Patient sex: F
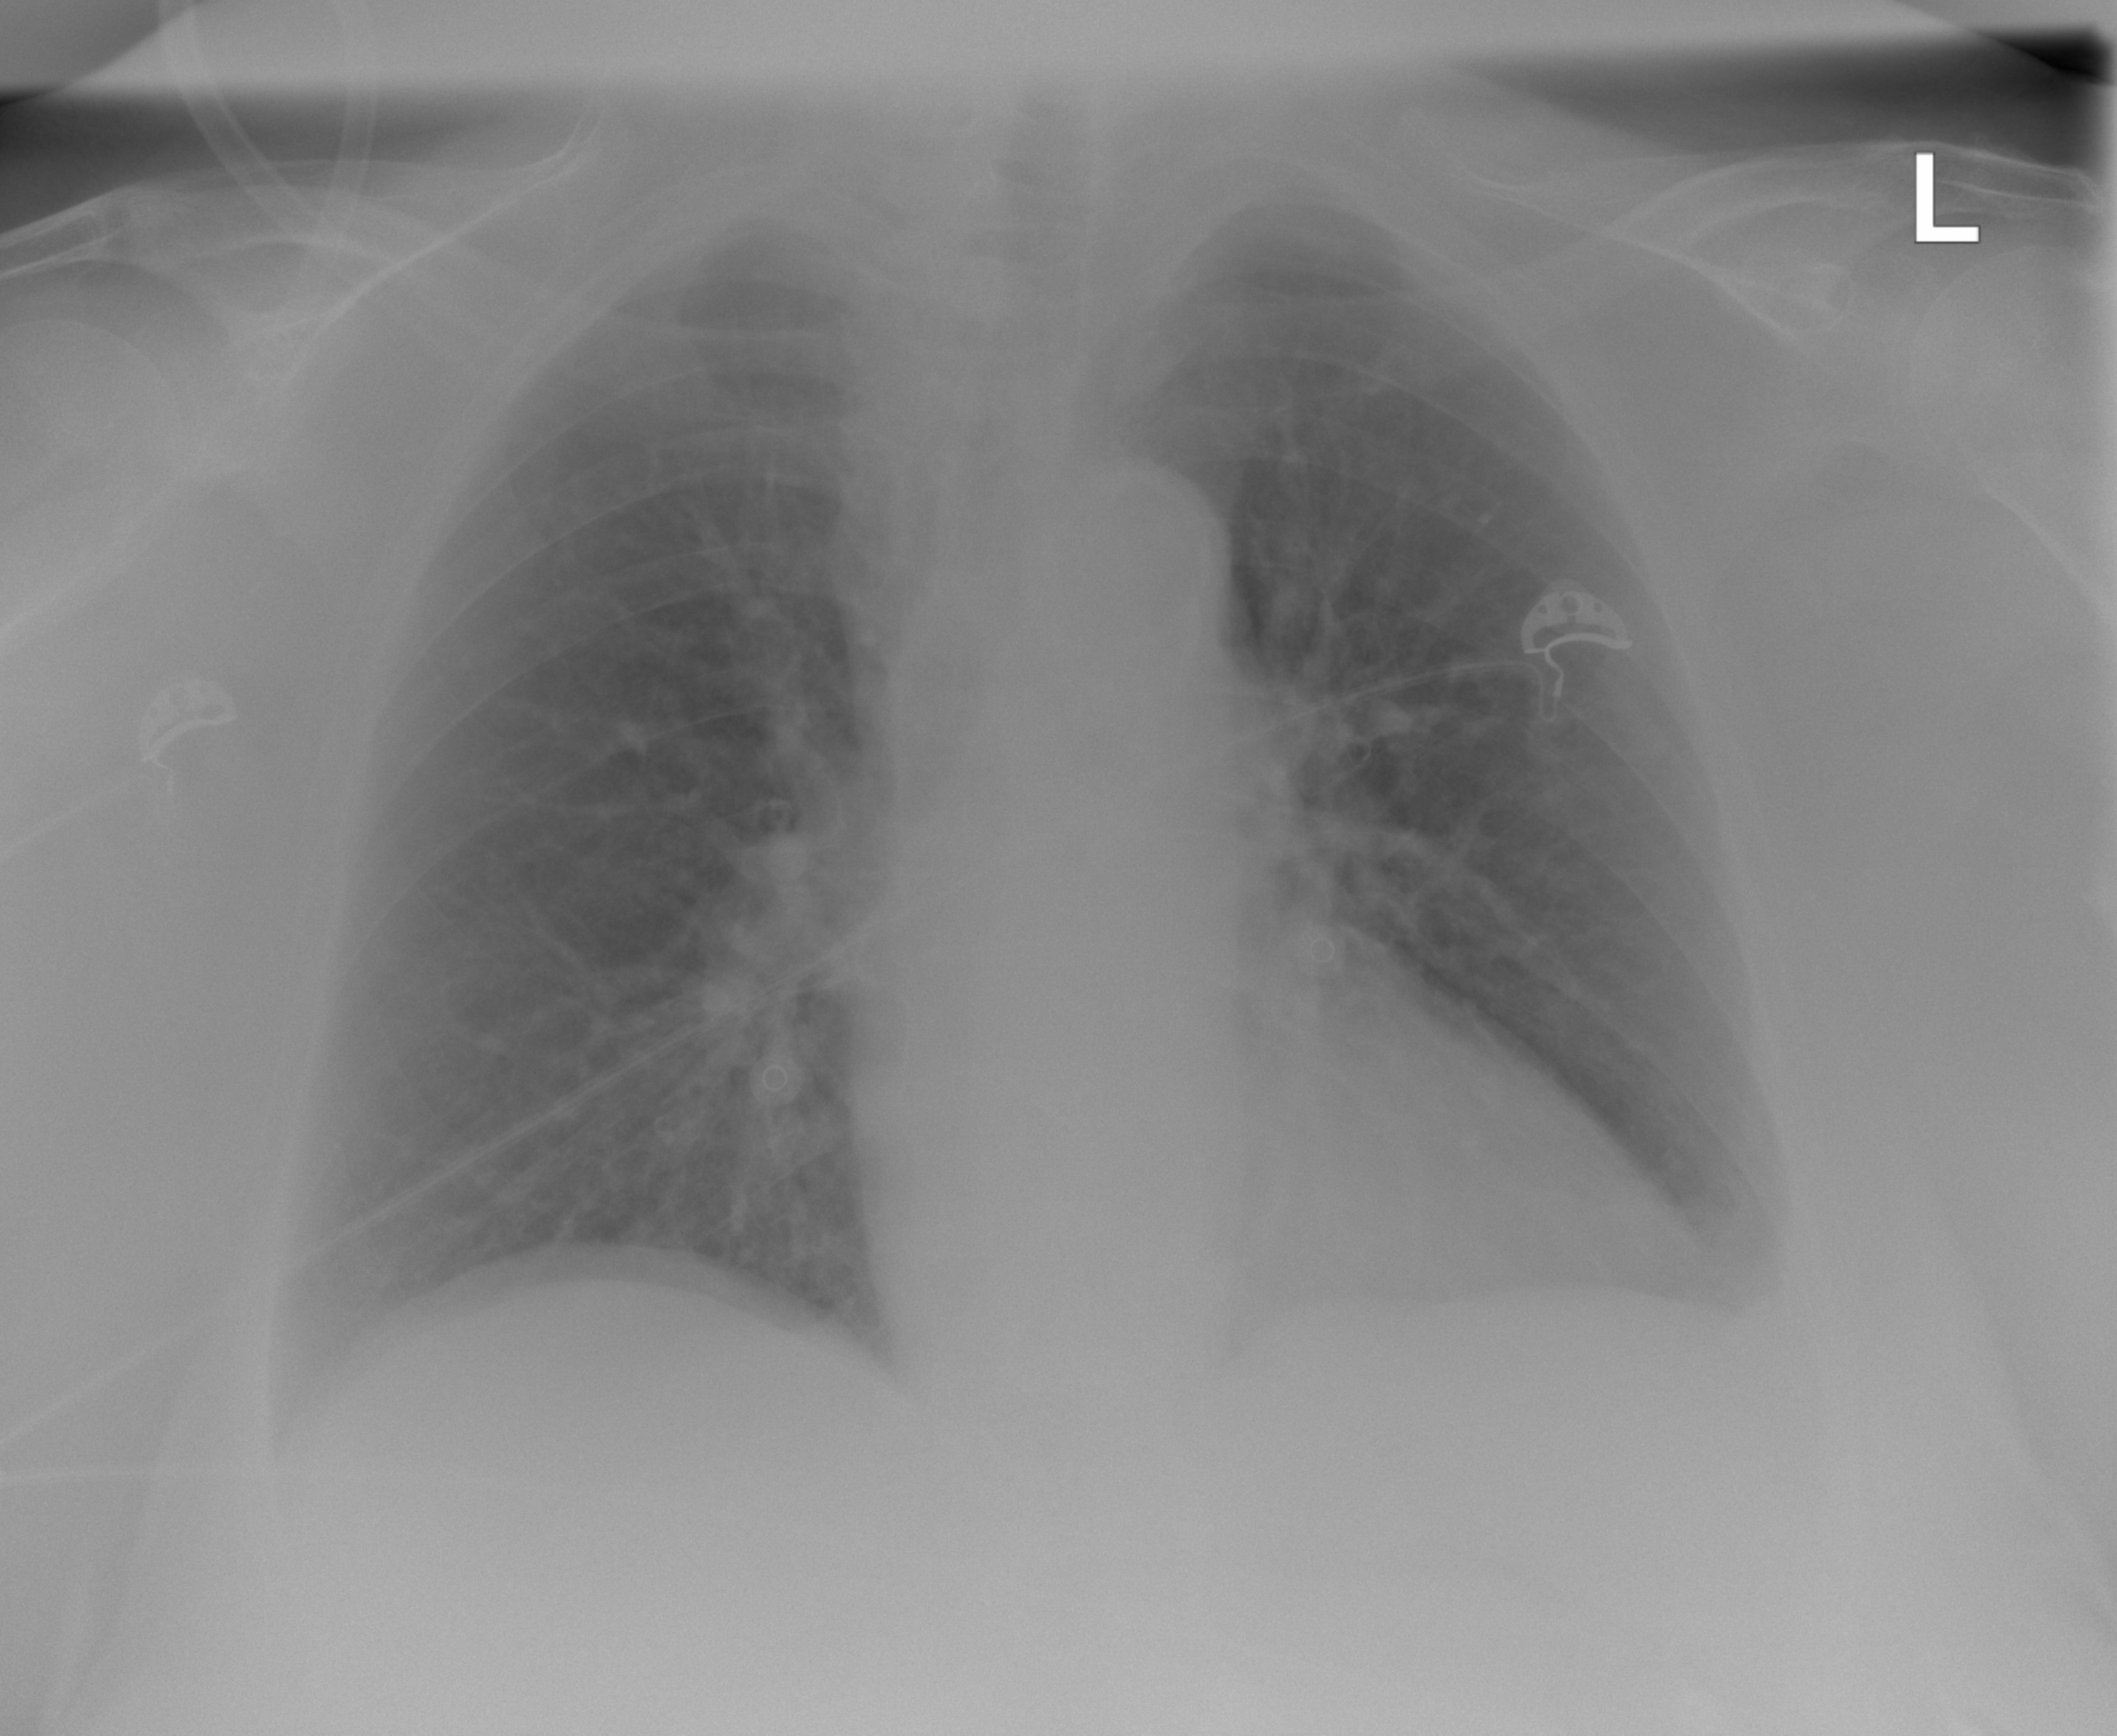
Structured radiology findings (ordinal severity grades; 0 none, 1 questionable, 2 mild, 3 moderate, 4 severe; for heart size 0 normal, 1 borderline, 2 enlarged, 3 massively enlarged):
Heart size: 2
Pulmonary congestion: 2
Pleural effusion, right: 0
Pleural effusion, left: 2
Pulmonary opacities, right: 0
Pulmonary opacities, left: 0
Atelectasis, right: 2
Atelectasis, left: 2